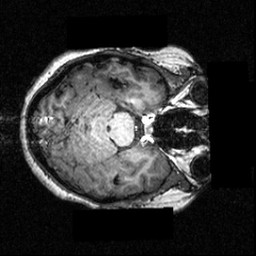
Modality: T1w
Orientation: axial
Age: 20
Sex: female
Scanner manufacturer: siemens
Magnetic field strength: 3.951 T
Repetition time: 1.5 s
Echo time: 0.00335 s